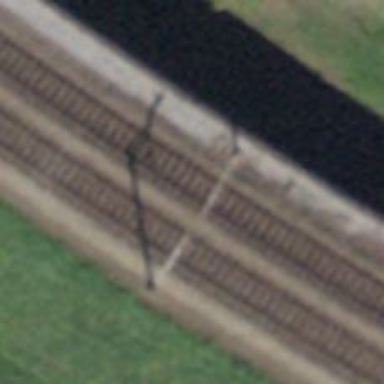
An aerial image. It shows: Single-track railway with electrified contact lines.